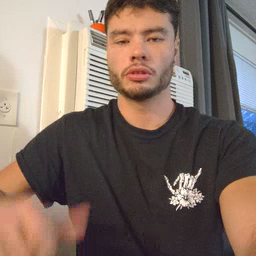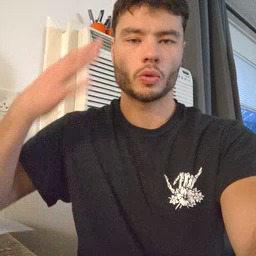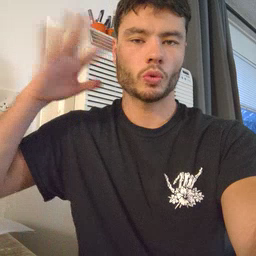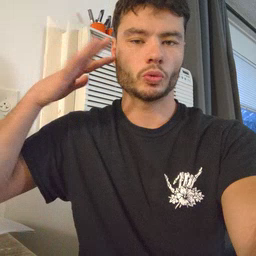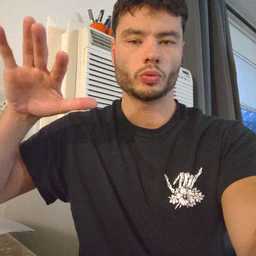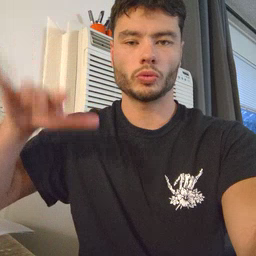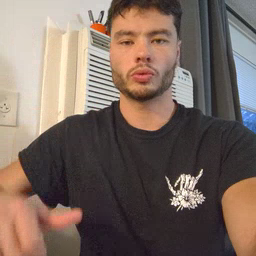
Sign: noisy